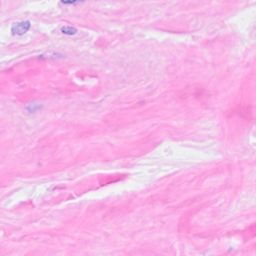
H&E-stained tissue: Breast